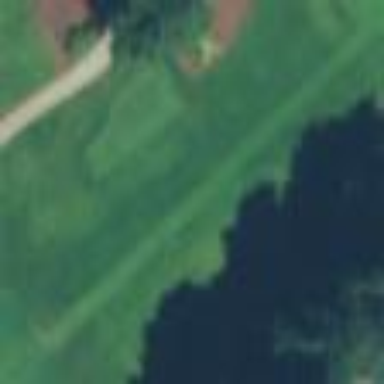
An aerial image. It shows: Rough area in golf course.